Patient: sex M, age 73
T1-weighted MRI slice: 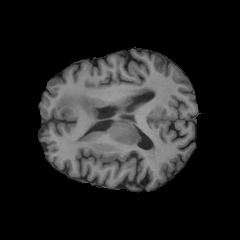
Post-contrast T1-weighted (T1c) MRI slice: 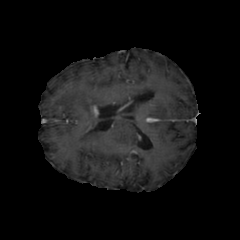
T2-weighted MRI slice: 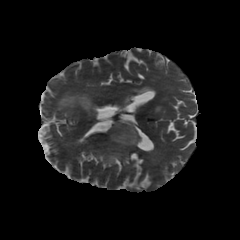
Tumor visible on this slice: yes
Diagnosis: Glioblastoma, IDH-wildtype
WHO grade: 4